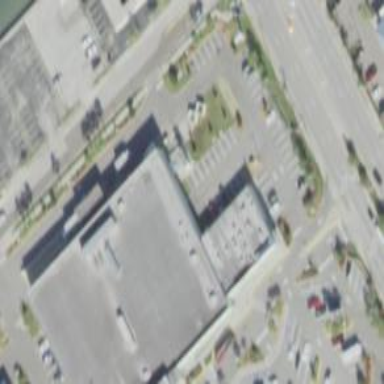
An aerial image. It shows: Commercial building housing supermarket.